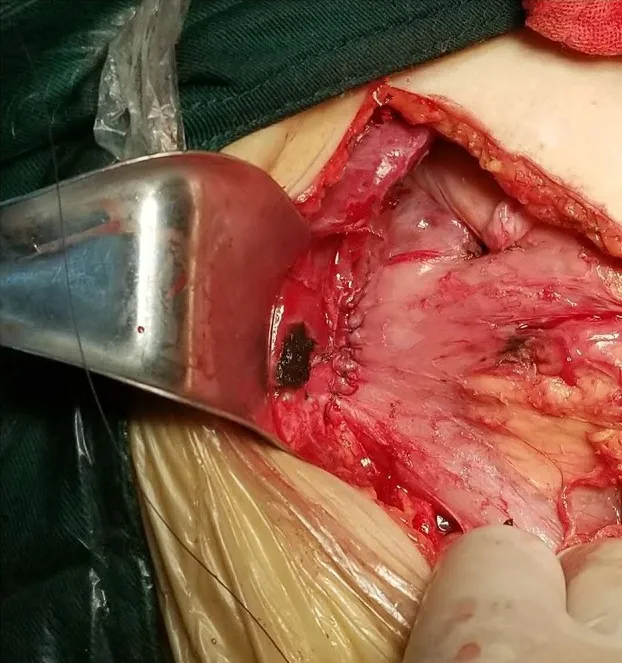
Side-to-side anastomosis of the bile duct and duodenum.
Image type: medical_photograph (other_medical_photograph)